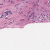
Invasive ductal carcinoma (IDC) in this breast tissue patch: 1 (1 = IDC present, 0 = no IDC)